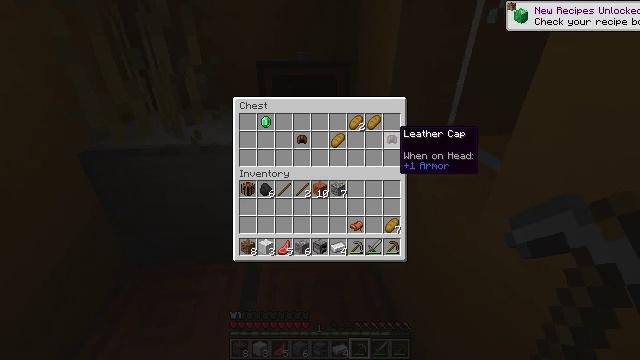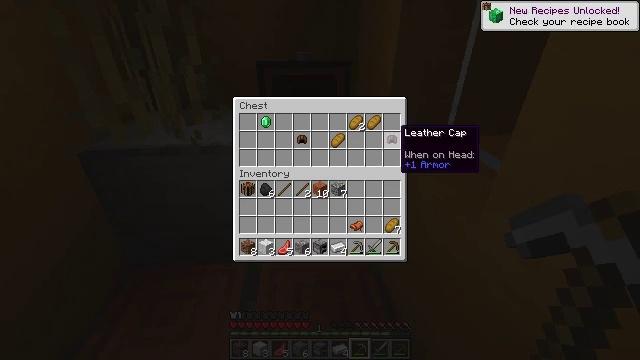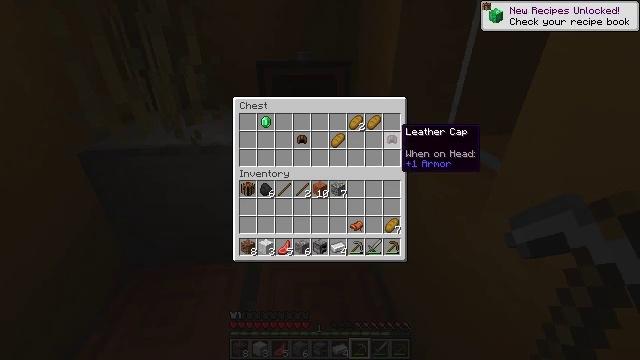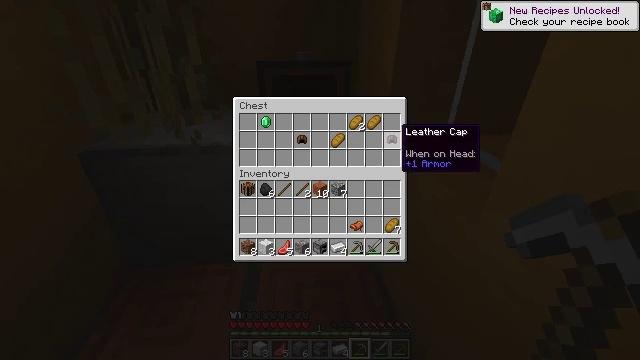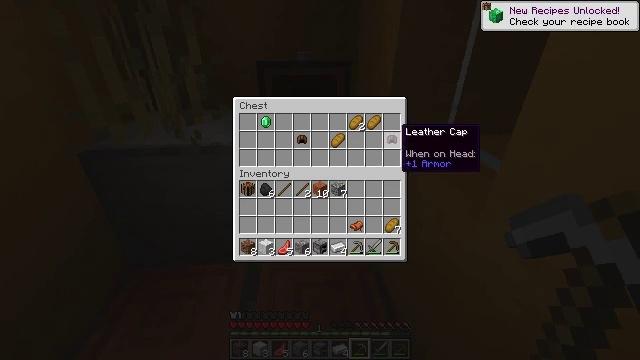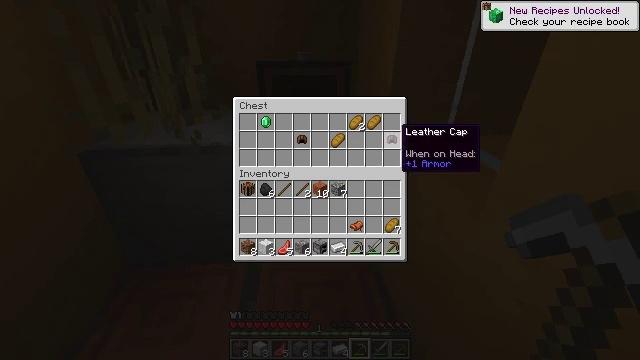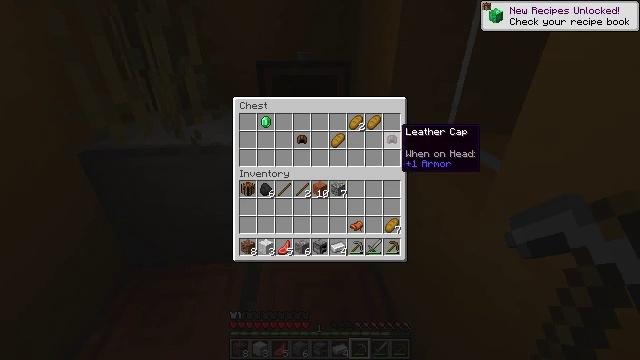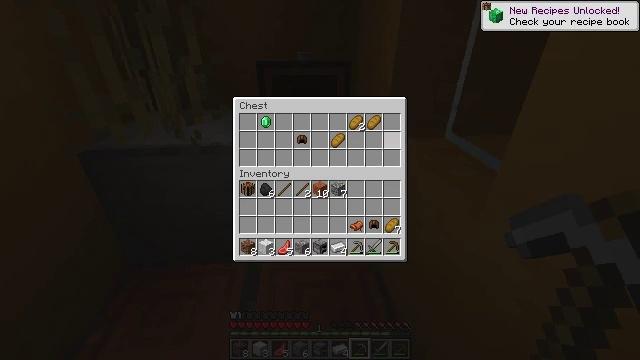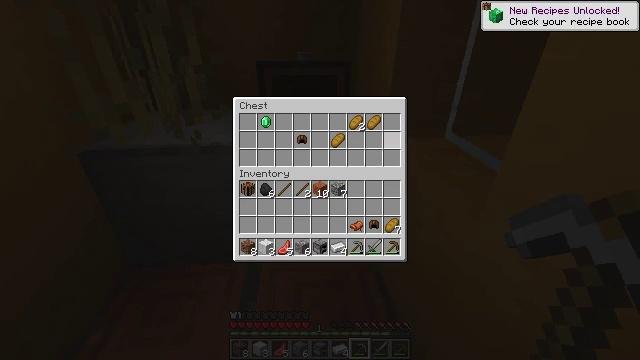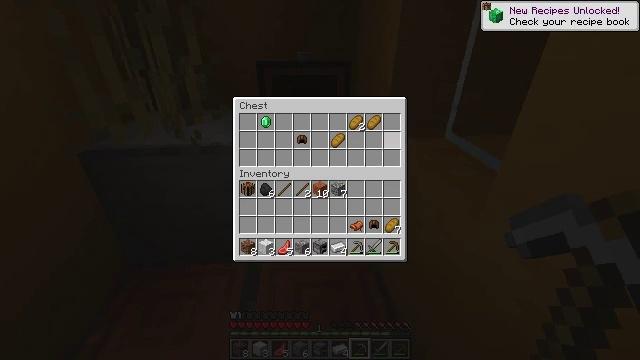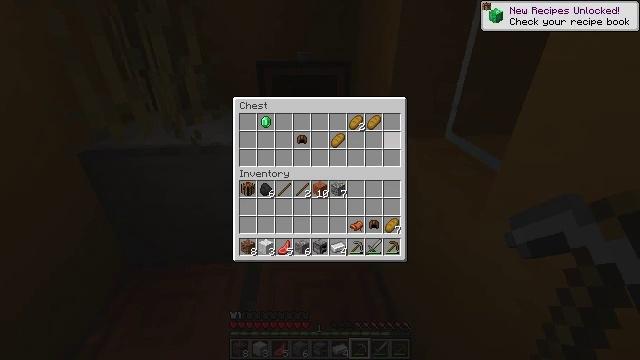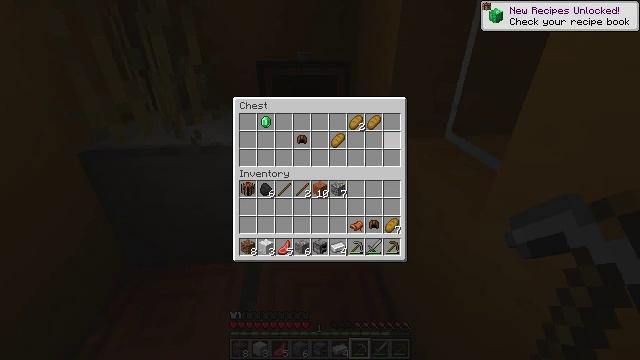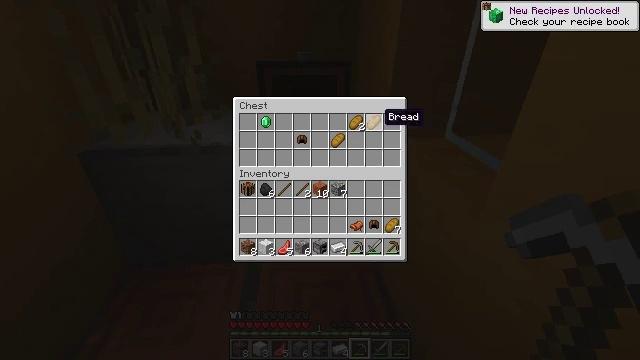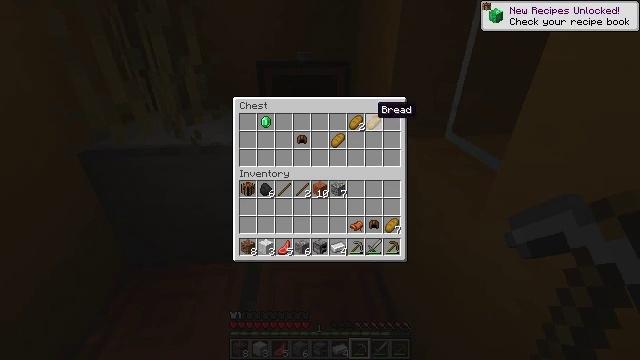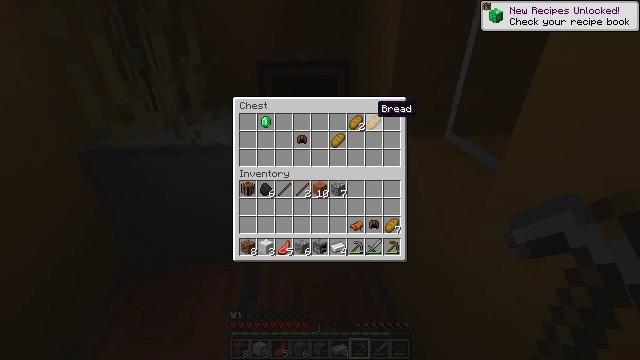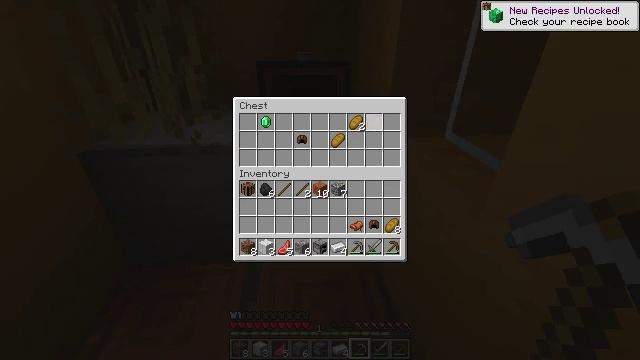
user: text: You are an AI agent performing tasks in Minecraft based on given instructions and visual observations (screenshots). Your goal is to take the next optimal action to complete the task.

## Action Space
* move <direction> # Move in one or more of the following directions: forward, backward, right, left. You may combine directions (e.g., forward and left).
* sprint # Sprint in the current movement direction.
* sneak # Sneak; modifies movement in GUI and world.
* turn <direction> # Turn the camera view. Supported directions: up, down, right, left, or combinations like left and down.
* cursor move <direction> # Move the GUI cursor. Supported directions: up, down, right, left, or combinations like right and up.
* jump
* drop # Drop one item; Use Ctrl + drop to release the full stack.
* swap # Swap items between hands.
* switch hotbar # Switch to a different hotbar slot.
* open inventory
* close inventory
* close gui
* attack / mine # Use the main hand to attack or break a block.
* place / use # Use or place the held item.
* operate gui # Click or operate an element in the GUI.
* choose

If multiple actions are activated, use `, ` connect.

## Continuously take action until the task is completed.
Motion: motion action
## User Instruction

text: Destroy the orange bed to move it.
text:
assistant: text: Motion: sneak
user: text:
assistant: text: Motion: sneak
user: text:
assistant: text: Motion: sneak
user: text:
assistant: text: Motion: sneak
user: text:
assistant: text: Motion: sneak
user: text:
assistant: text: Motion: sneak
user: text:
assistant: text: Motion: sneak, choose
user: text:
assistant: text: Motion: sneak, choose
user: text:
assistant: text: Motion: sneak, choose
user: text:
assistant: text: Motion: sneak
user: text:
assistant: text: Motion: sneak
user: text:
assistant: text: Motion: sneak, cursor move left and up
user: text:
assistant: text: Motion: sneak, cursor move up
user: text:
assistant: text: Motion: sneak
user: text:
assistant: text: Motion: sneak, choose
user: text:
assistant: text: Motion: sneak, choose
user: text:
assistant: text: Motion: sneak, choose
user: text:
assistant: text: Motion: sneak, cursor move left
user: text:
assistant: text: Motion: sneak
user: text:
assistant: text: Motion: sneak
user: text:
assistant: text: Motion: sneak, choose
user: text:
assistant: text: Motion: sneak, choose
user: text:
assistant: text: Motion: sneak
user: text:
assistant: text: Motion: sneak, cursor move left and down
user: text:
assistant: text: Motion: sneak
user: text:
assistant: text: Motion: sneak
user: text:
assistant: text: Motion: sneak, choose
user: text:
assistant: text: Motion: sneak, choose
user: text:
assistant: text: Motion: sneak, choose
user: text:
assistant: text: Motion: sneak, cursor move left, choose